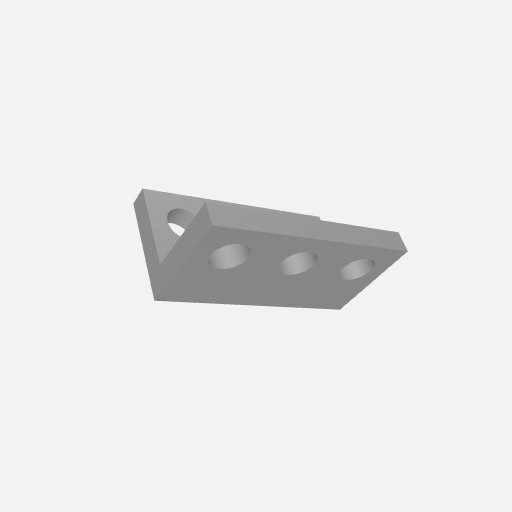
Part: LBeam3H